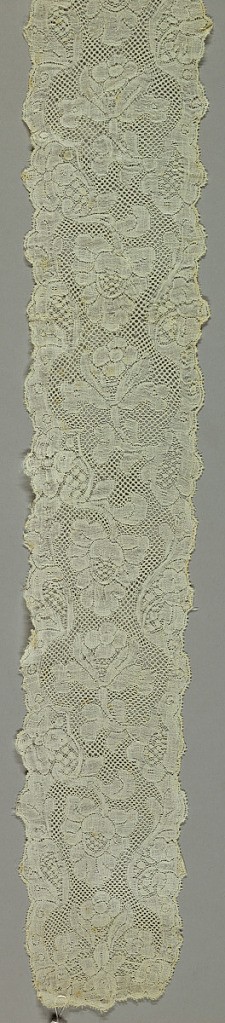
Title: Cap streamers
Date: mid-18th century
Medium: Technique: bobbin lace
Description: Pair of bobbin lace lappets joined, floral vine; mid-18th century Valenciennes Fond